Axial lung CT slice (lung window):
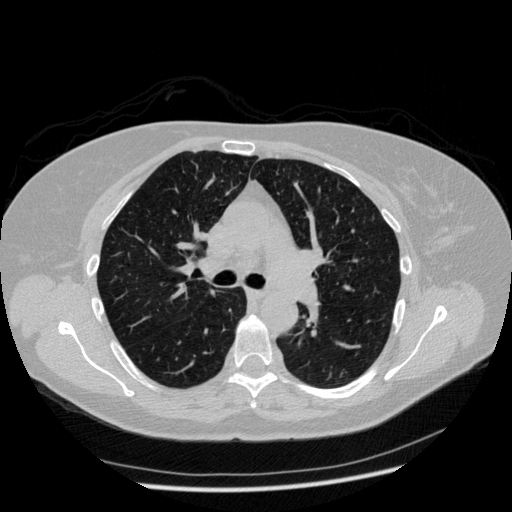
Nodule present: no